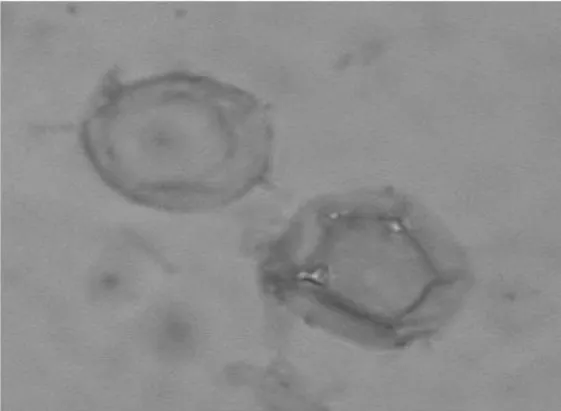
Acanthamoeba T4 genotypes isolated from HIV positive patient in Iran.
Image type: medical_photograph (other_medical_photograph)